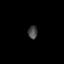
Tissue: prostate
Cell type: Fibroblasts
Senescence score: 0.7833
Nuclear area (px): 122
Mean DAPI intensity: 68.803